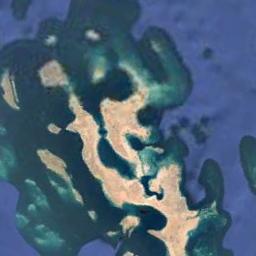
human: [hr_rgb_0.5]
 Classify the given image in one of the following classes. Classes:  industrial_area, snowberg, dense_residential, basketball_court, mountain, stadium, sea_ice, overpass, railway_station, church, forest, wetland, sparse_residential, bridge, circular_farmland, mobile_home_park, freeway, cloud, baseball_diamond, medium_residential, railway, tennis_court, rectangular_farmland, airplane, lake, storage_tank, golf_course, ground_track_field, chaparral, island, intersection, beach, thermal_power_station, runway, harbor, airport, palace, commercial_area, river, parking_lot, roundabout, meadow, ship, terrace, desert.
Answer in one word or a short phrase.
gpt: island